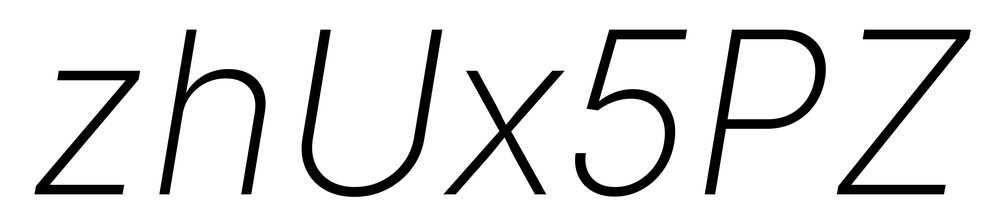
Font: Inter-Italic_ExtraLight_Italic